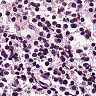
Metastatic tissue present: no